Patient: sex M, age 59
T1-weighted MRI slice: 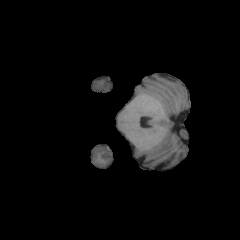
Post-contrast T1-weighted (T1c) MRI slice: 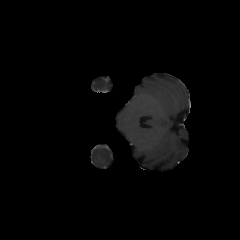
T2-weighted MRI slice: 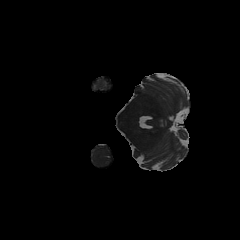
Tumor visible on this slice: no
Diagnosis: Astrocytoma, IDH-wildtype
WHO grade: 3